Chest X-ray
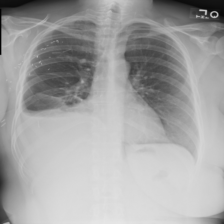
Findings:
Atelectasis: negative
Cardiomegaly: negative
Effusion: negative
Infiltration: negative
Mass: negative
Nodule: negative
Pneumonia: negative
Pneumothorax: negative
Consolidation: negative
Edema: negative
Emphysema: negative
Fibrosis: negative
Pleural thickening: negative
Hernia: negative